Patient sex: F
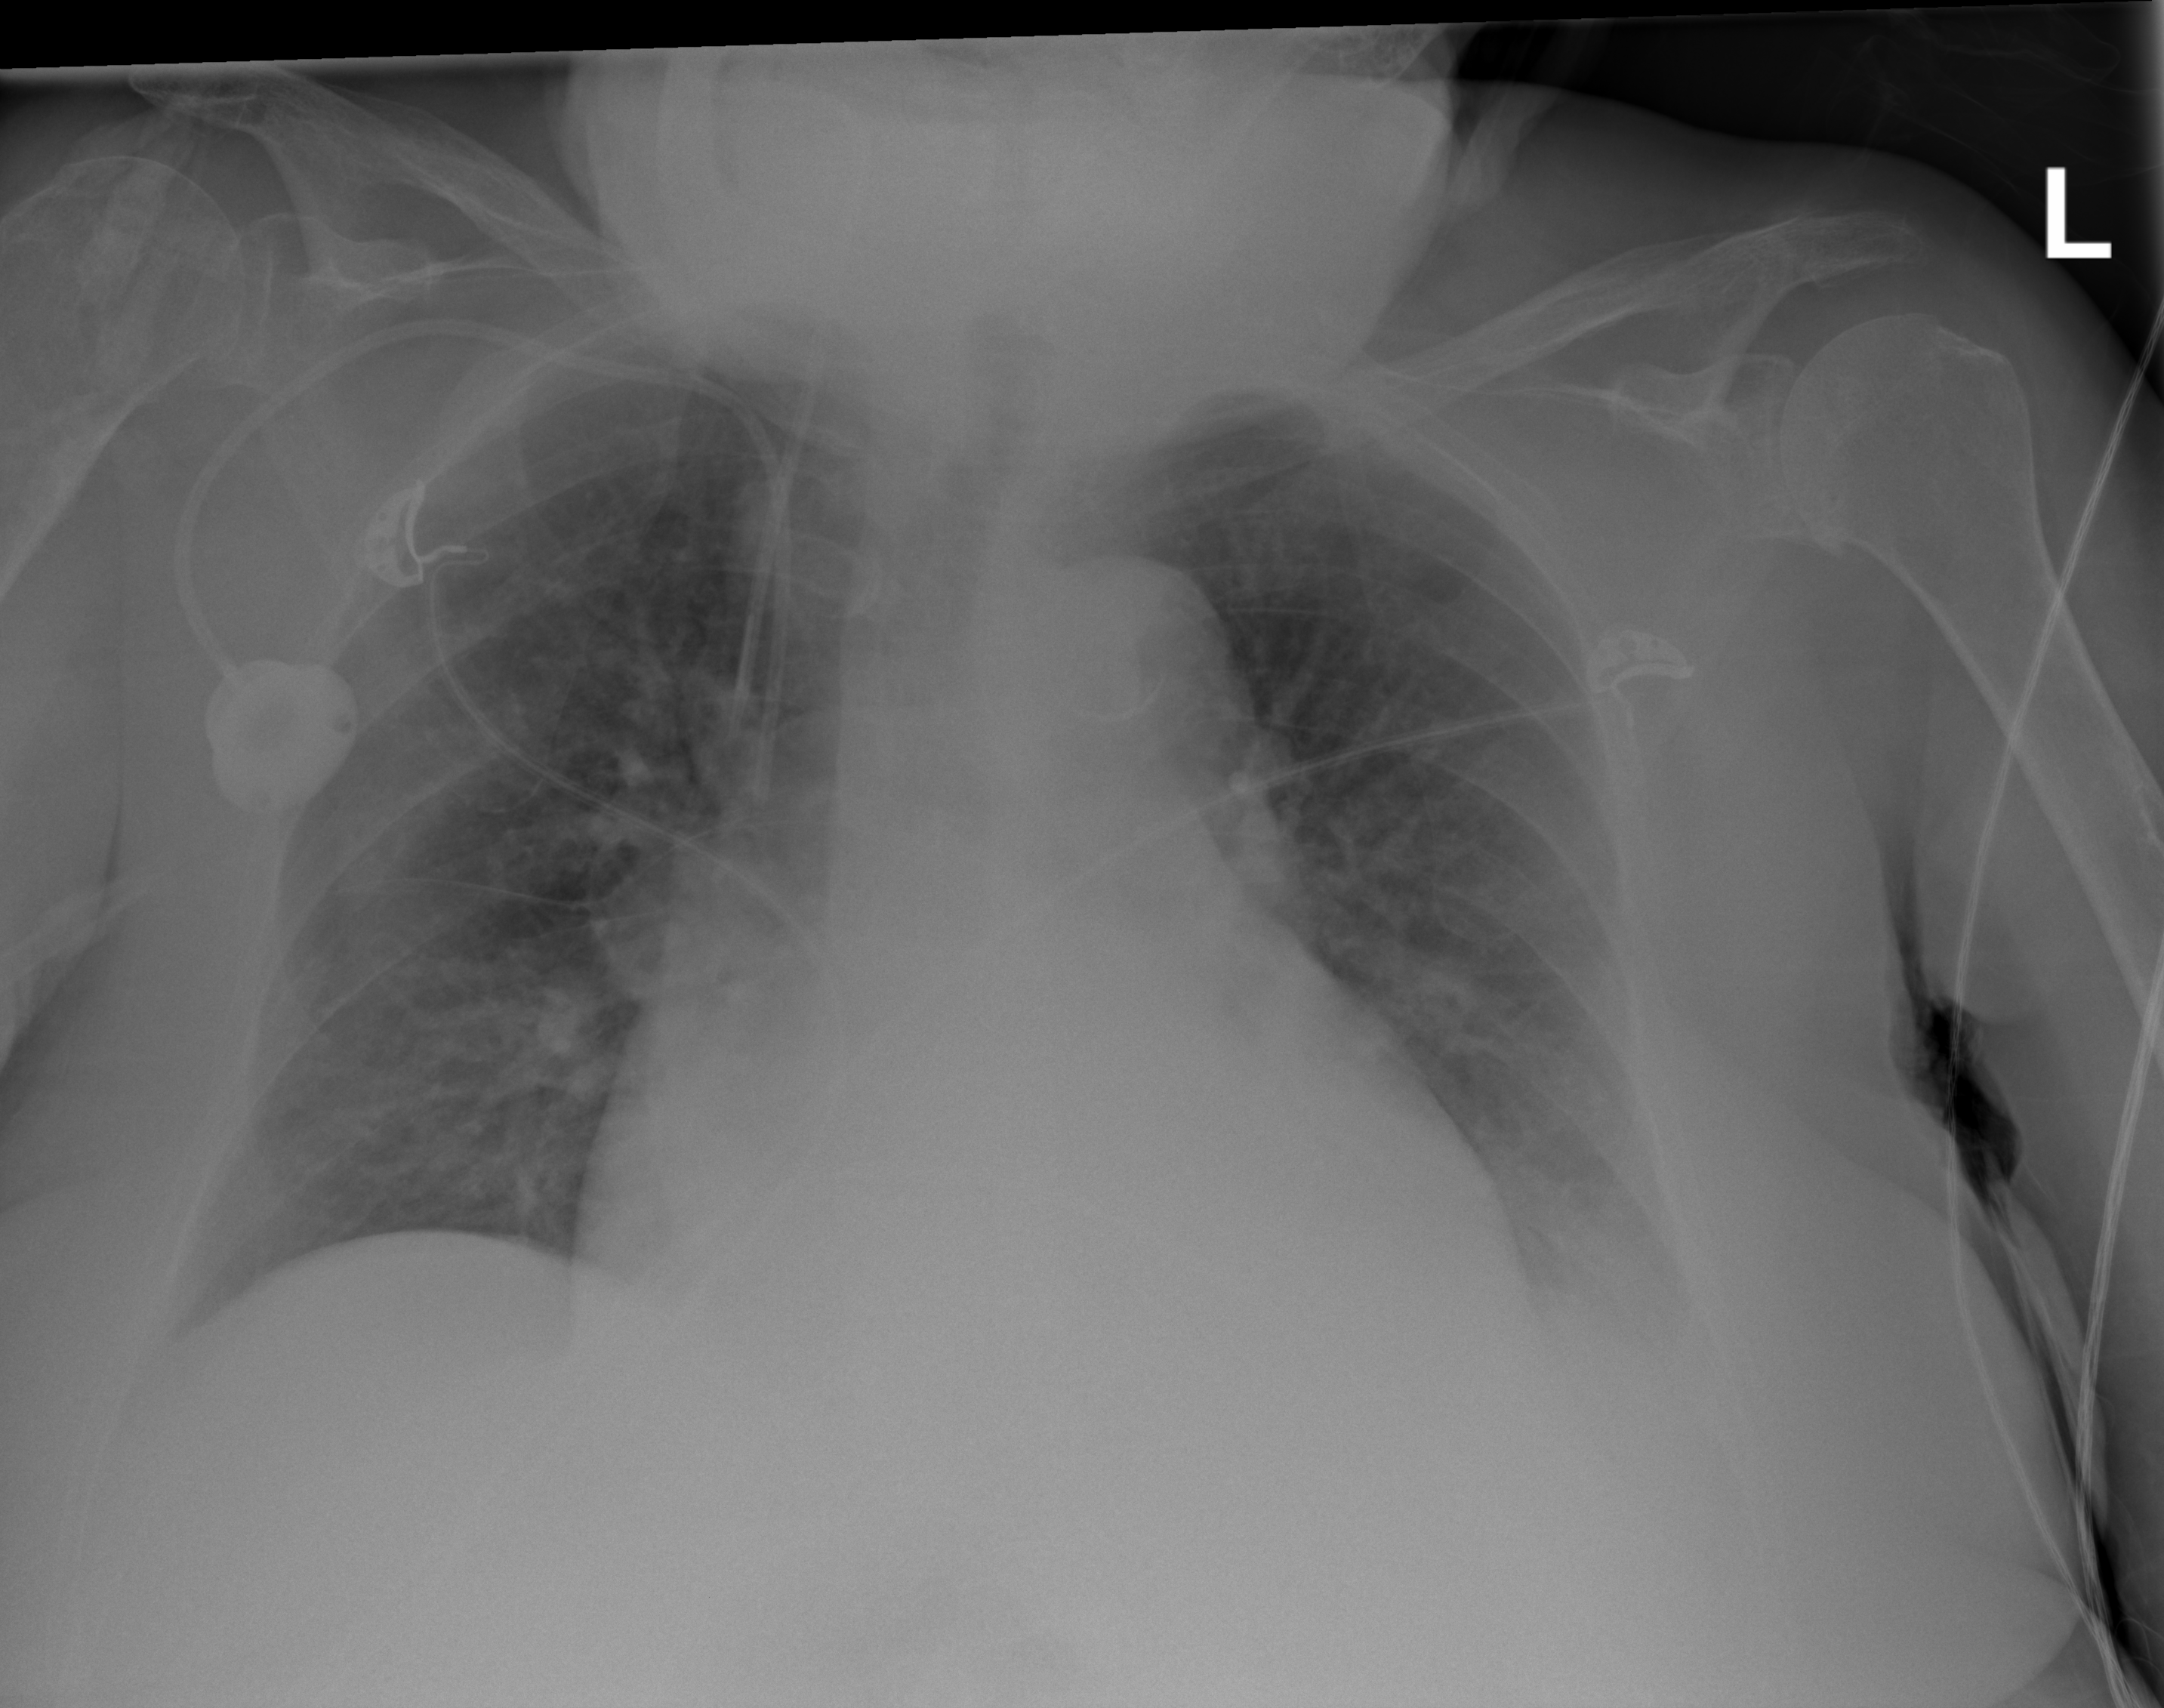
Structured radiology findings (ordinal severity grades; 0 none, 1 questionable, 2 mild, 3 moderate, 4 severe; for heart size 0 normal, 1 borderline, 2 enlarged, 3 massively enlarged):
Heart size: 2
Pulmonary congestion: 2
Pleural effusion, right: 1
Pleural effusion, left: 2
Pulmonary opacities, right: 0
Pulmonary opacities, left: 0
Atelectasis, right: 0
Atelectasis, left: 2